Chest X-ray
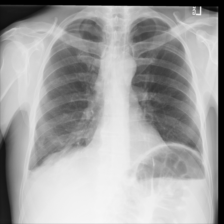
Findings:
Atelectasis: negative
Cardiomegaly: negative
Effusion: negative
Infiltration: negative
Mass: negative
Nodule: negative
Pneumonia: negative
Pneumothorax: negative
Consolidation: negative
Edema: negative
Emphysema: negative
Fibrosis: negative
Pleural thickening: negative
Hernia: negative